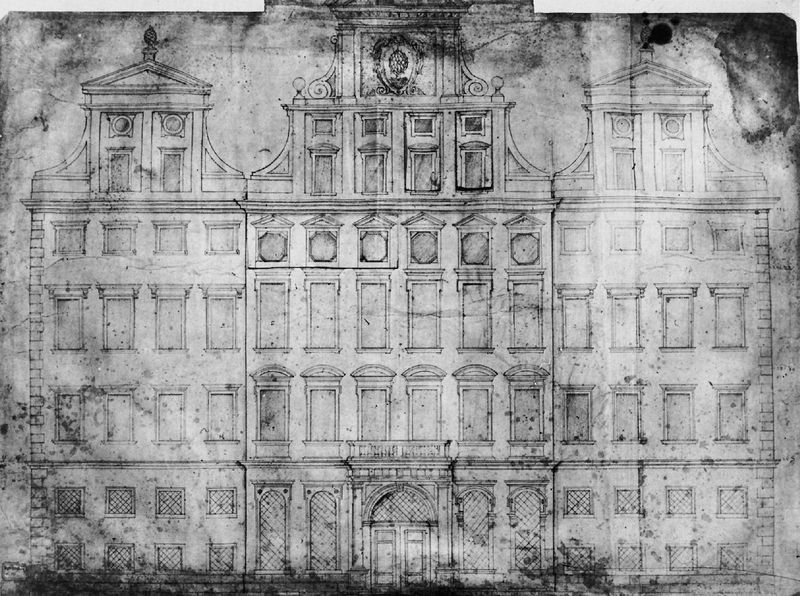
Titel: Rathaus in Augsburg
Künstler: Elias Holl
Standort: Augsburg, Maximilianstraße (EU - D - B)
Schlagwörter: weiß, fenster, skizze, straße, tür, zeichnung, gebäude, haus, schloss, alt, wand, architektur, steine, gitter, reich, front, renaissance, balkon, ansicht, bogen, fassade, giebel, hotel, flügeltür, tor, eingang, fugen, schwarz weiß, scharz, entwurf, arkaden, flecken, portal, wappen, schnörkel, quader, voluten, gut, vergittert, etagen, pinie, stockwerke, zapfen, palais, aufriss, architekturzeichnung, gliederung, bossen, bossierung, augsburg, pinienzapfen, altpapier, ß